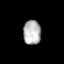
Tissue: prostate
Cell type: Epithelial cells
Senescence score: 0.3546
Nuclear area (px): 425
Mean DAPI intensity: 180.054